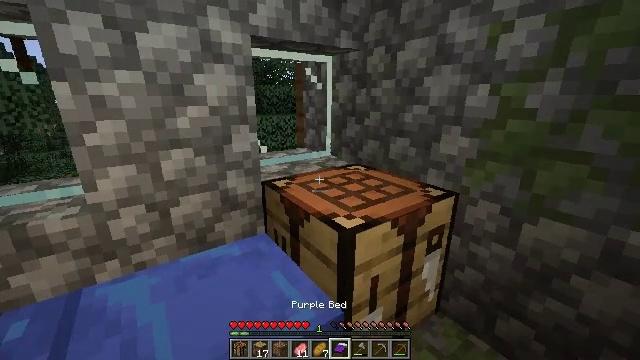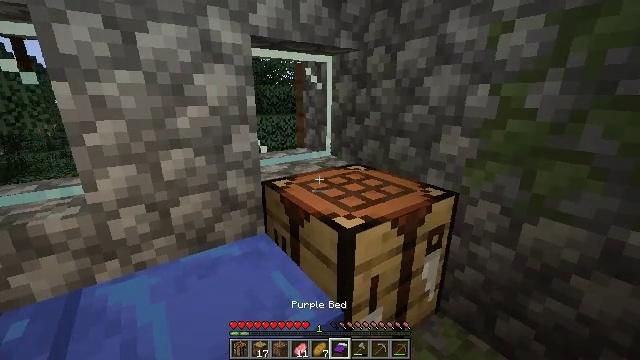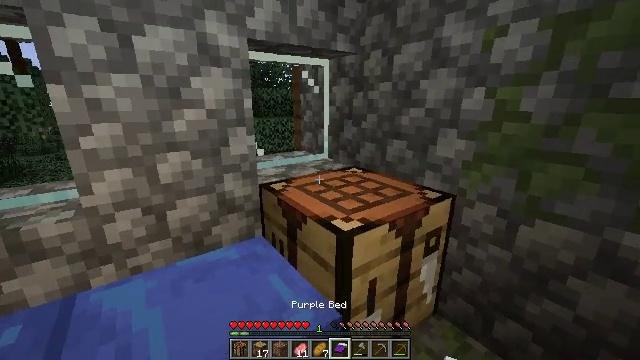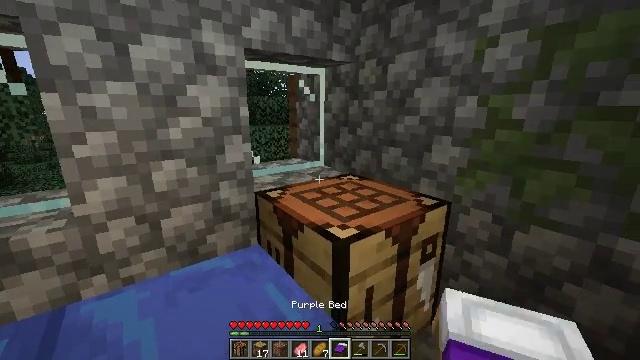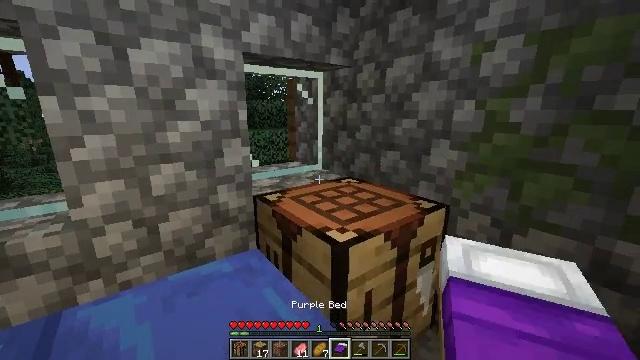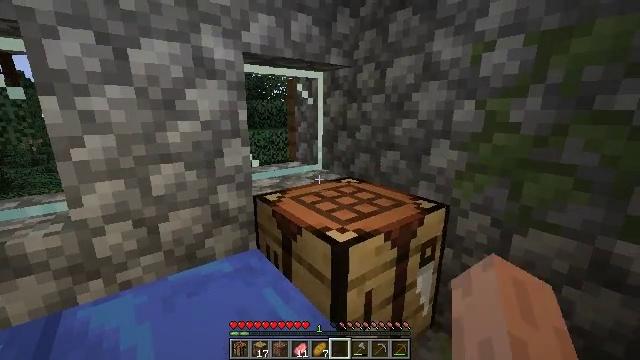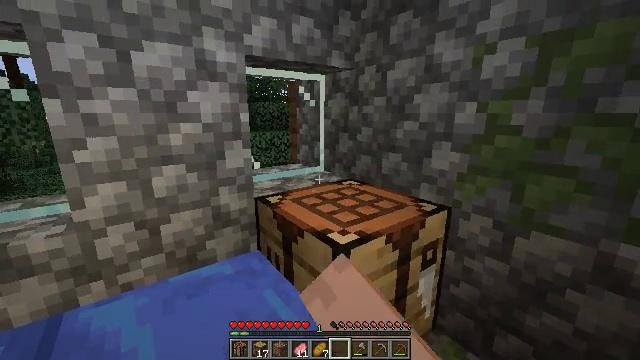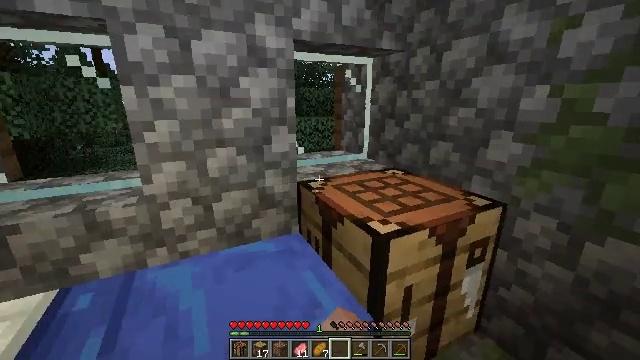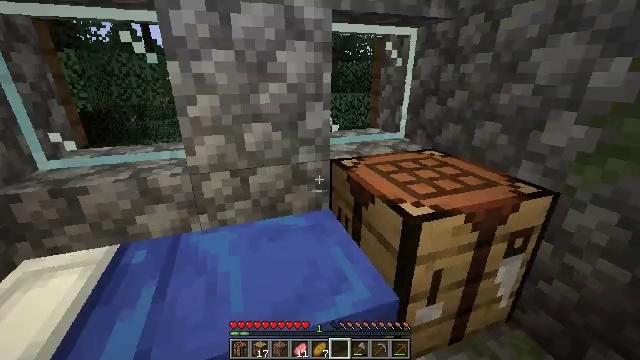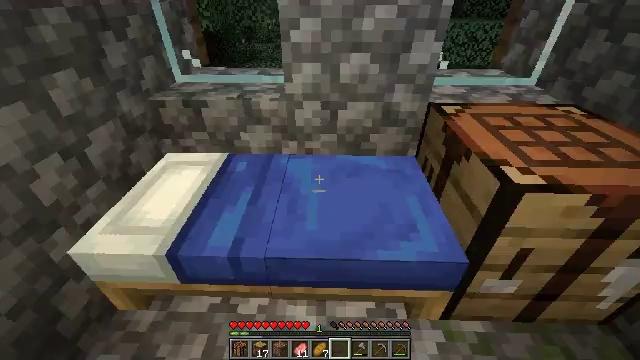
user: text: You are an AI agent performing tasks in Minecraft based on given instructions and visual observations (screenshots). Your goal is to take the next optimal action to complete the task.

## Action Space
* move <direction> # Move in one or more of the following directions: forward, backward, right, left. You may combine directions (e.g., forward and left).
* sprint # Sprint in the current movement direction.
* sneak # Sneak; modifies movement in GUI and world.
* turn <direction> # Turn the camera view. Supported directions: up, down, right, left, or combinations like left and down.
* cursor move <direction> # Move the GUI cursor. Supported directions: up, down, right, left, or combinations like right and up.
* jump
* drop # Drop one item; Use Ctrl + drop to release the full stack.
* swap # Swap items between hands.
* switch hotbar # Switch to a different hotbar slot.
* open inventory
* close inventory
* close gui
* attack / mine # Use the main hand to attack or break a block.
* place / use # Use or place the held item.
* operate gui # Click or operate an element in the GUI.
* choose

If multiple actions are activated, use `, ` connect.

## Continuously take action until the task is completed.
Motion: motion action
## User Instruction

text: Remove a purple bed from the inventory.
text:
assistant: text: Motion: no_op
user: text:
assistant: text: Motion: no_op
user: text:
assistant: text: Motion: turn up
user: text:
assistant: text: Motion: no_op
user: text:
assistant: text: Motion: drop
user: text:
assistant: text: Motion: drop
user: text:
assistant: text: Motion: turn left and down
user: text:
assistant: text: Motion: turn left and down
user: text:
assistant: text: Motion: turn left and down
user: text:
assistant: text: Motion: attack / mine